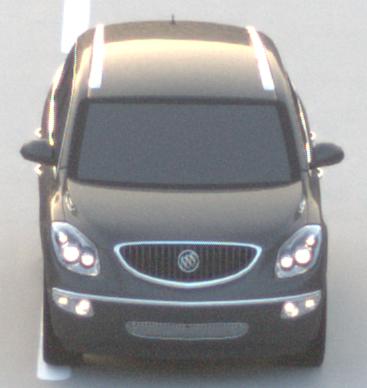
Make: Buick
Model: Enclave
Detailed model: GMT967
Model produced from: 2007
Model produced until: 2017
Doors: 5
Color: gray
Road condition: dry road
Daytime: sunrise or sunset
Contrast: low contrast